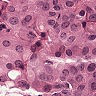
Metastatic tissue present: yes